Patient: sex F, age 26
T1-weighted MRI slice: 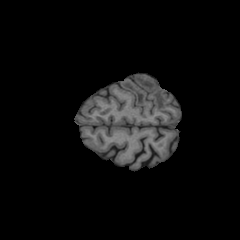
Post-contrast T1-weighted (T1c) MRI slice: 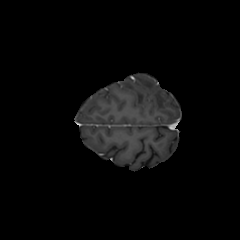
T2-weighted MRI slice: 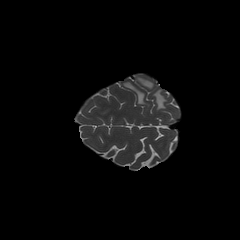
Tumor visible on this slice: yes
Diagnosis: Glioblastoma, IDH-wildtype
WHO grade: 4